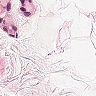
Metastatic tissue present: no